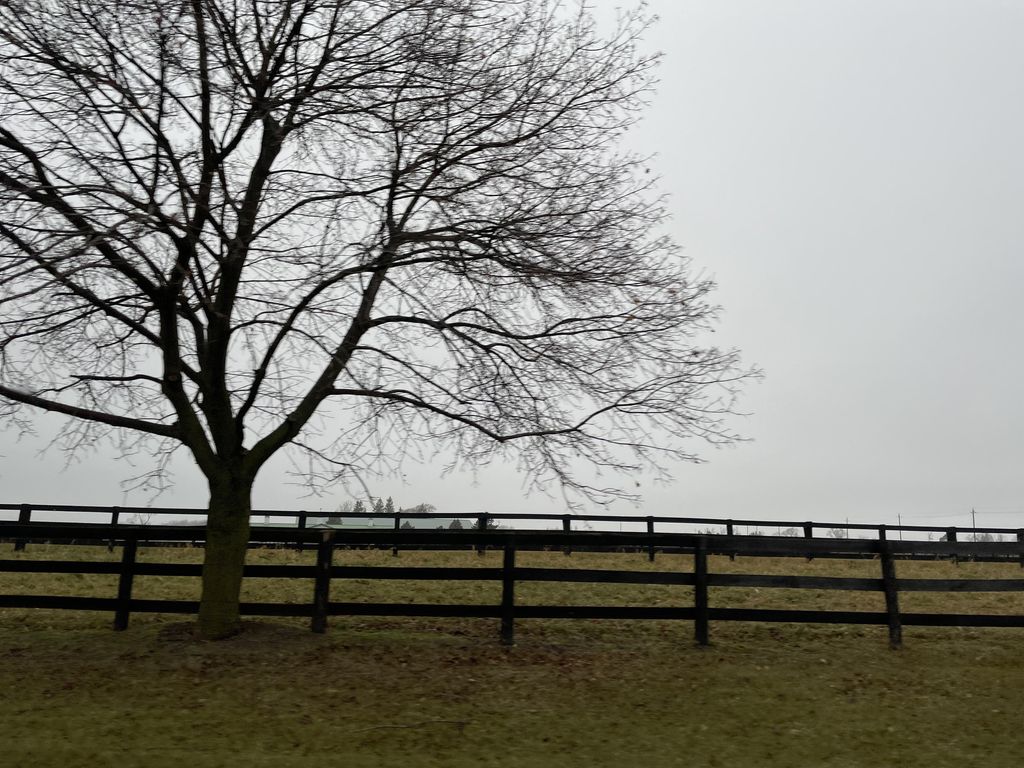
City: kitchener-waterloo